Platform: macOS
Application: Arc Browser
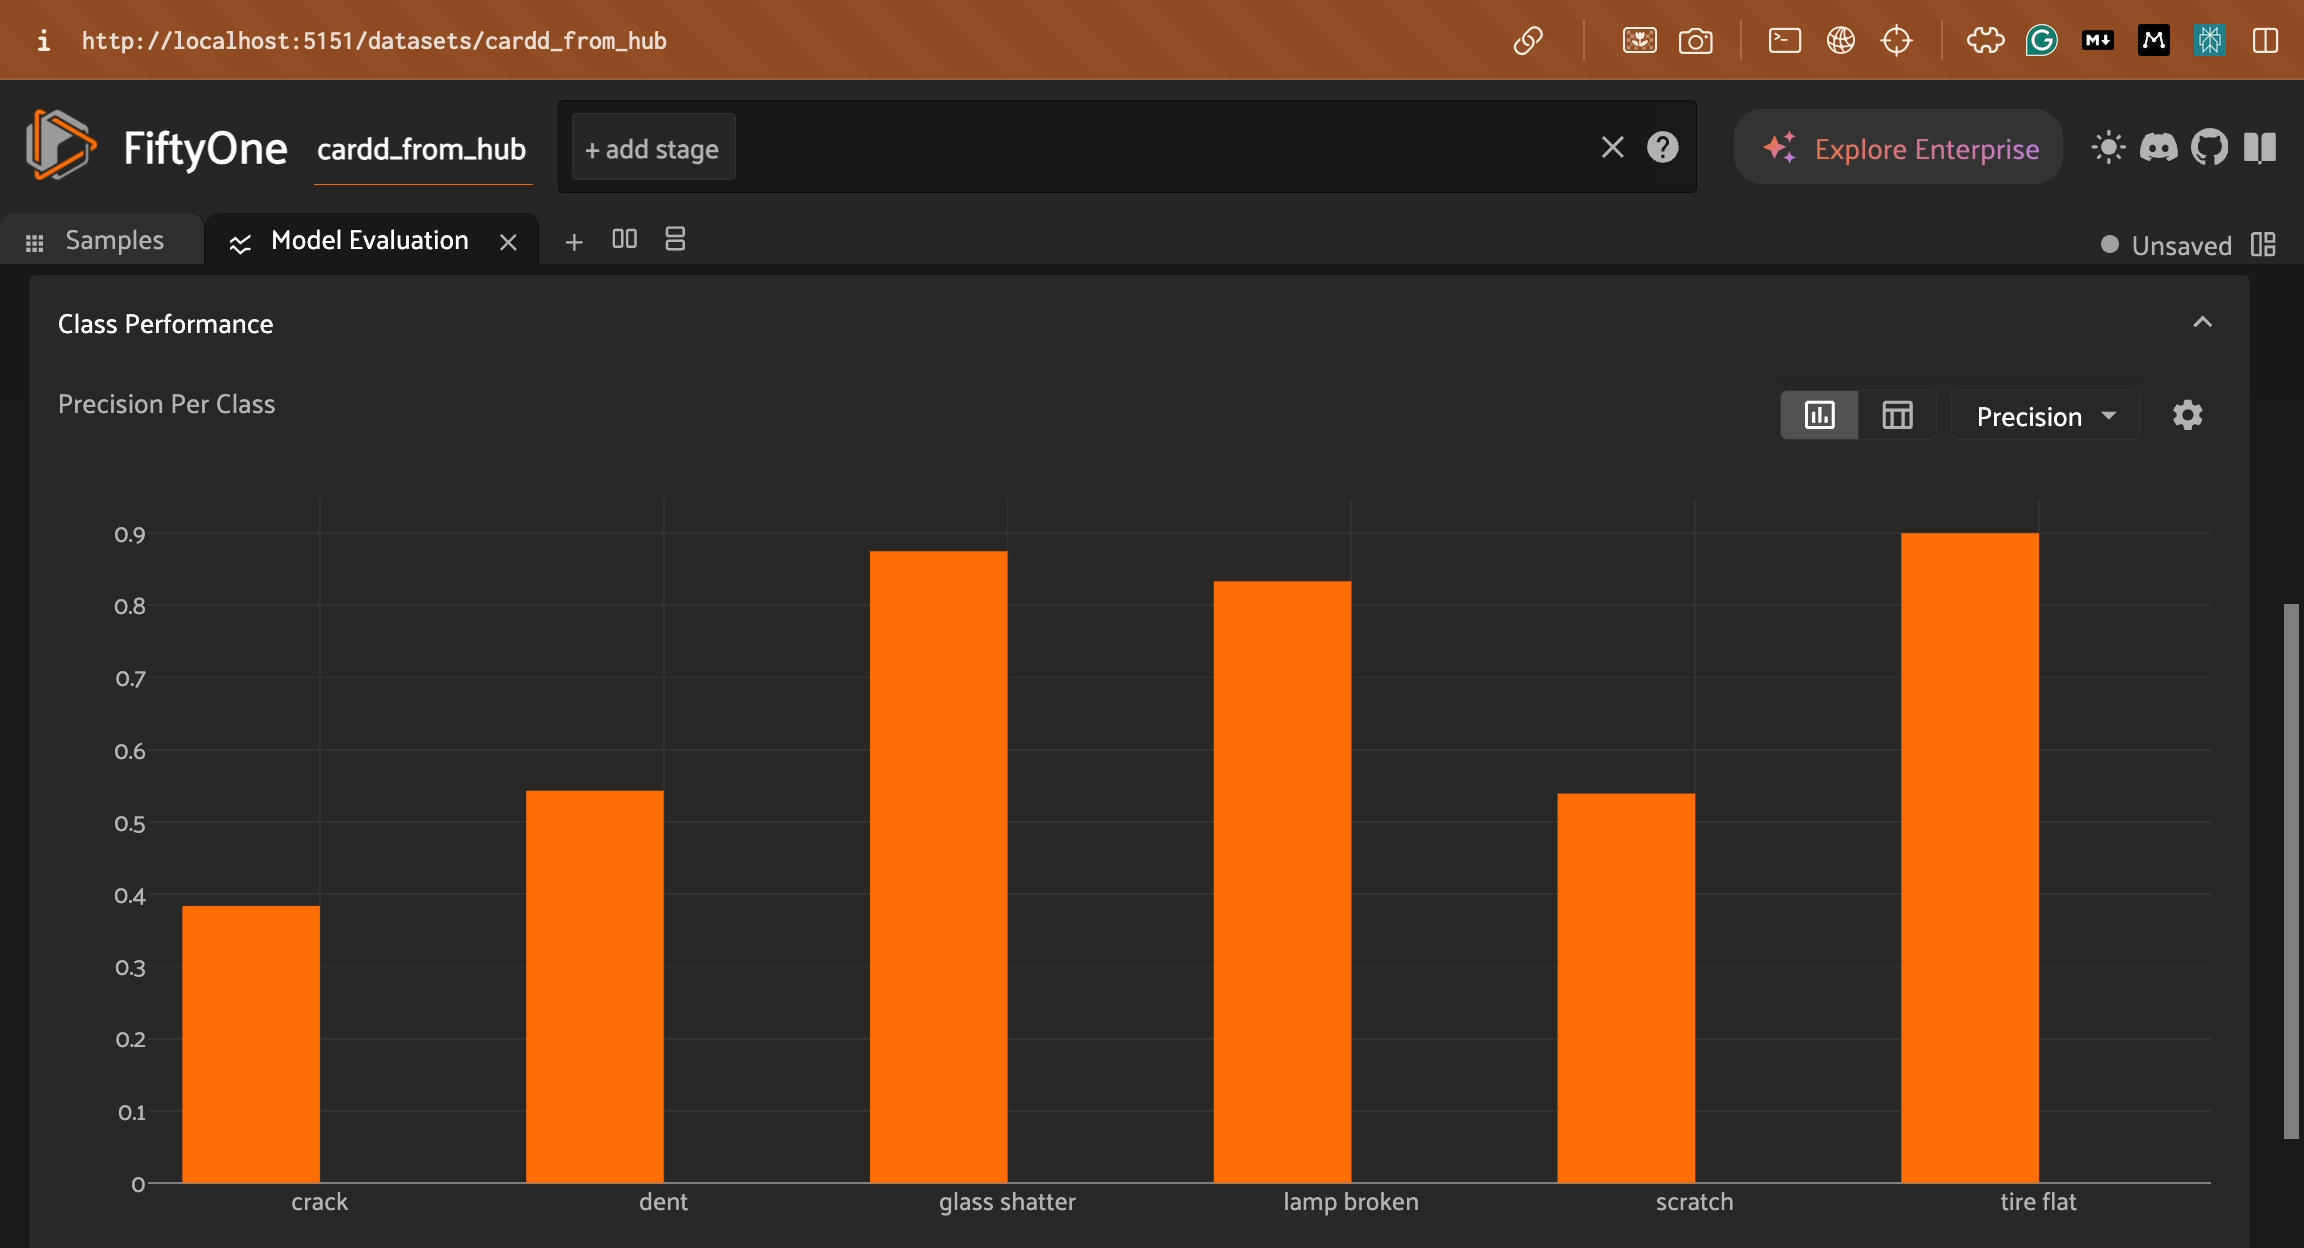
task_description: Click on the crack bar in the per class model performance histogram to show the corresponding labels in the Samples panel
action_type: click
element_info: Menu Item
steps_since_start: 1

task_description: Click on the dent bar in the per class model performance histogram to show the corresponding labels in the Samples panel
action_type: click
element_info: Menu Item
steps_since_start: 1

task_description: Click on the glass shatter bar in the per class model performance histogram to show the corresponding labels in the Samples panel
action_type: click
element_info: Menu Item
steps_since_start: 1

task_description: Click on the lamp broken bar in the per class model performance histogram to show the corresponding labels in the Samples panel
action_type: click
element_info: Menu Item
steps_since_start: 1

task_description: Click on the scratch bar in the per class model performance histogram to show the corresponding labels in the Samples panel
action_type: click
element_info: Menu Item
steps_since_start: 1

task_description: Click on the tire flat bar in the per class model performance histogram to show the corresponding labels in the Samples panel
action_type: click
element_info: Menu Item
steps_since_start: 1